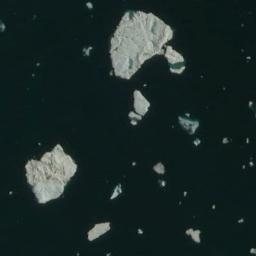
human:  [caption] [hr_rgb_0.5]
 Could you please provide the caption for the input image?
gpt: There is a big ice and many small ice on the deep green sea .

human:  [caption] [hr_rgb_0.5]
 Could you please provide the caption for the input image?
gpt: The sea is surrounded by sea ice .

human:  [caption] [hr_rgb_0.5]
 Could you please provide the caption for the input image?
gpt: Some pieces of sea ice of different sizes and thickness float in the deep blue sea .

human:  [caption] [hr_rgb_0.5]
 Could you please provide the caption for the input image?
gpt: Many ice cubes of various sizes are scattered floating on the blue sea .

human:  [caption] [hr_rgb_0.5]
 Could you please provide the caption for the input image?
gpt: There are some pieces of sea ice .